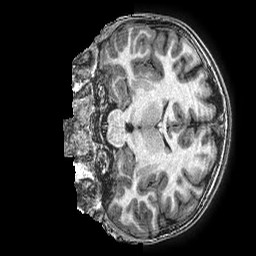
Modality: T1w
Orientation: coronal
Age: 10
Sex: male
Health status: ill
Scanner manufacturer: ge
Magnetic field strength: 3 T
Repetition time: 0.0077 s
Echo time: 0.003436 s